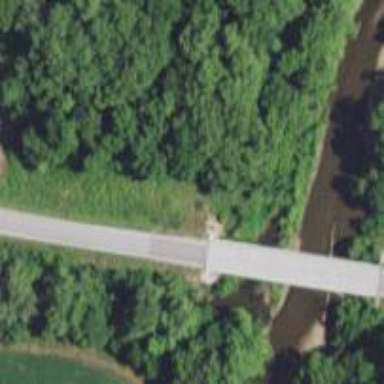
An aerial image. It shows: Secondary road crossing bridge.